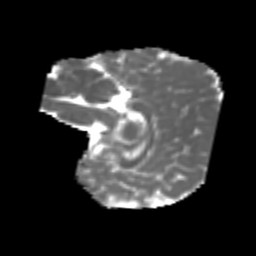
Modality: MD
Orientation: sagittal
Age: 6
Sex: male
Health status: healthy